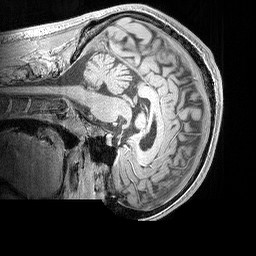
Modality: MP2RAGE
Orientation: sagittal
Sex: male
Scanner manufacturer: siemens
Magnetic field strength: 3 T
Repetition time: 5 s
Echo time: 0.00292 s